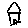
Label: house